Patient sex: M
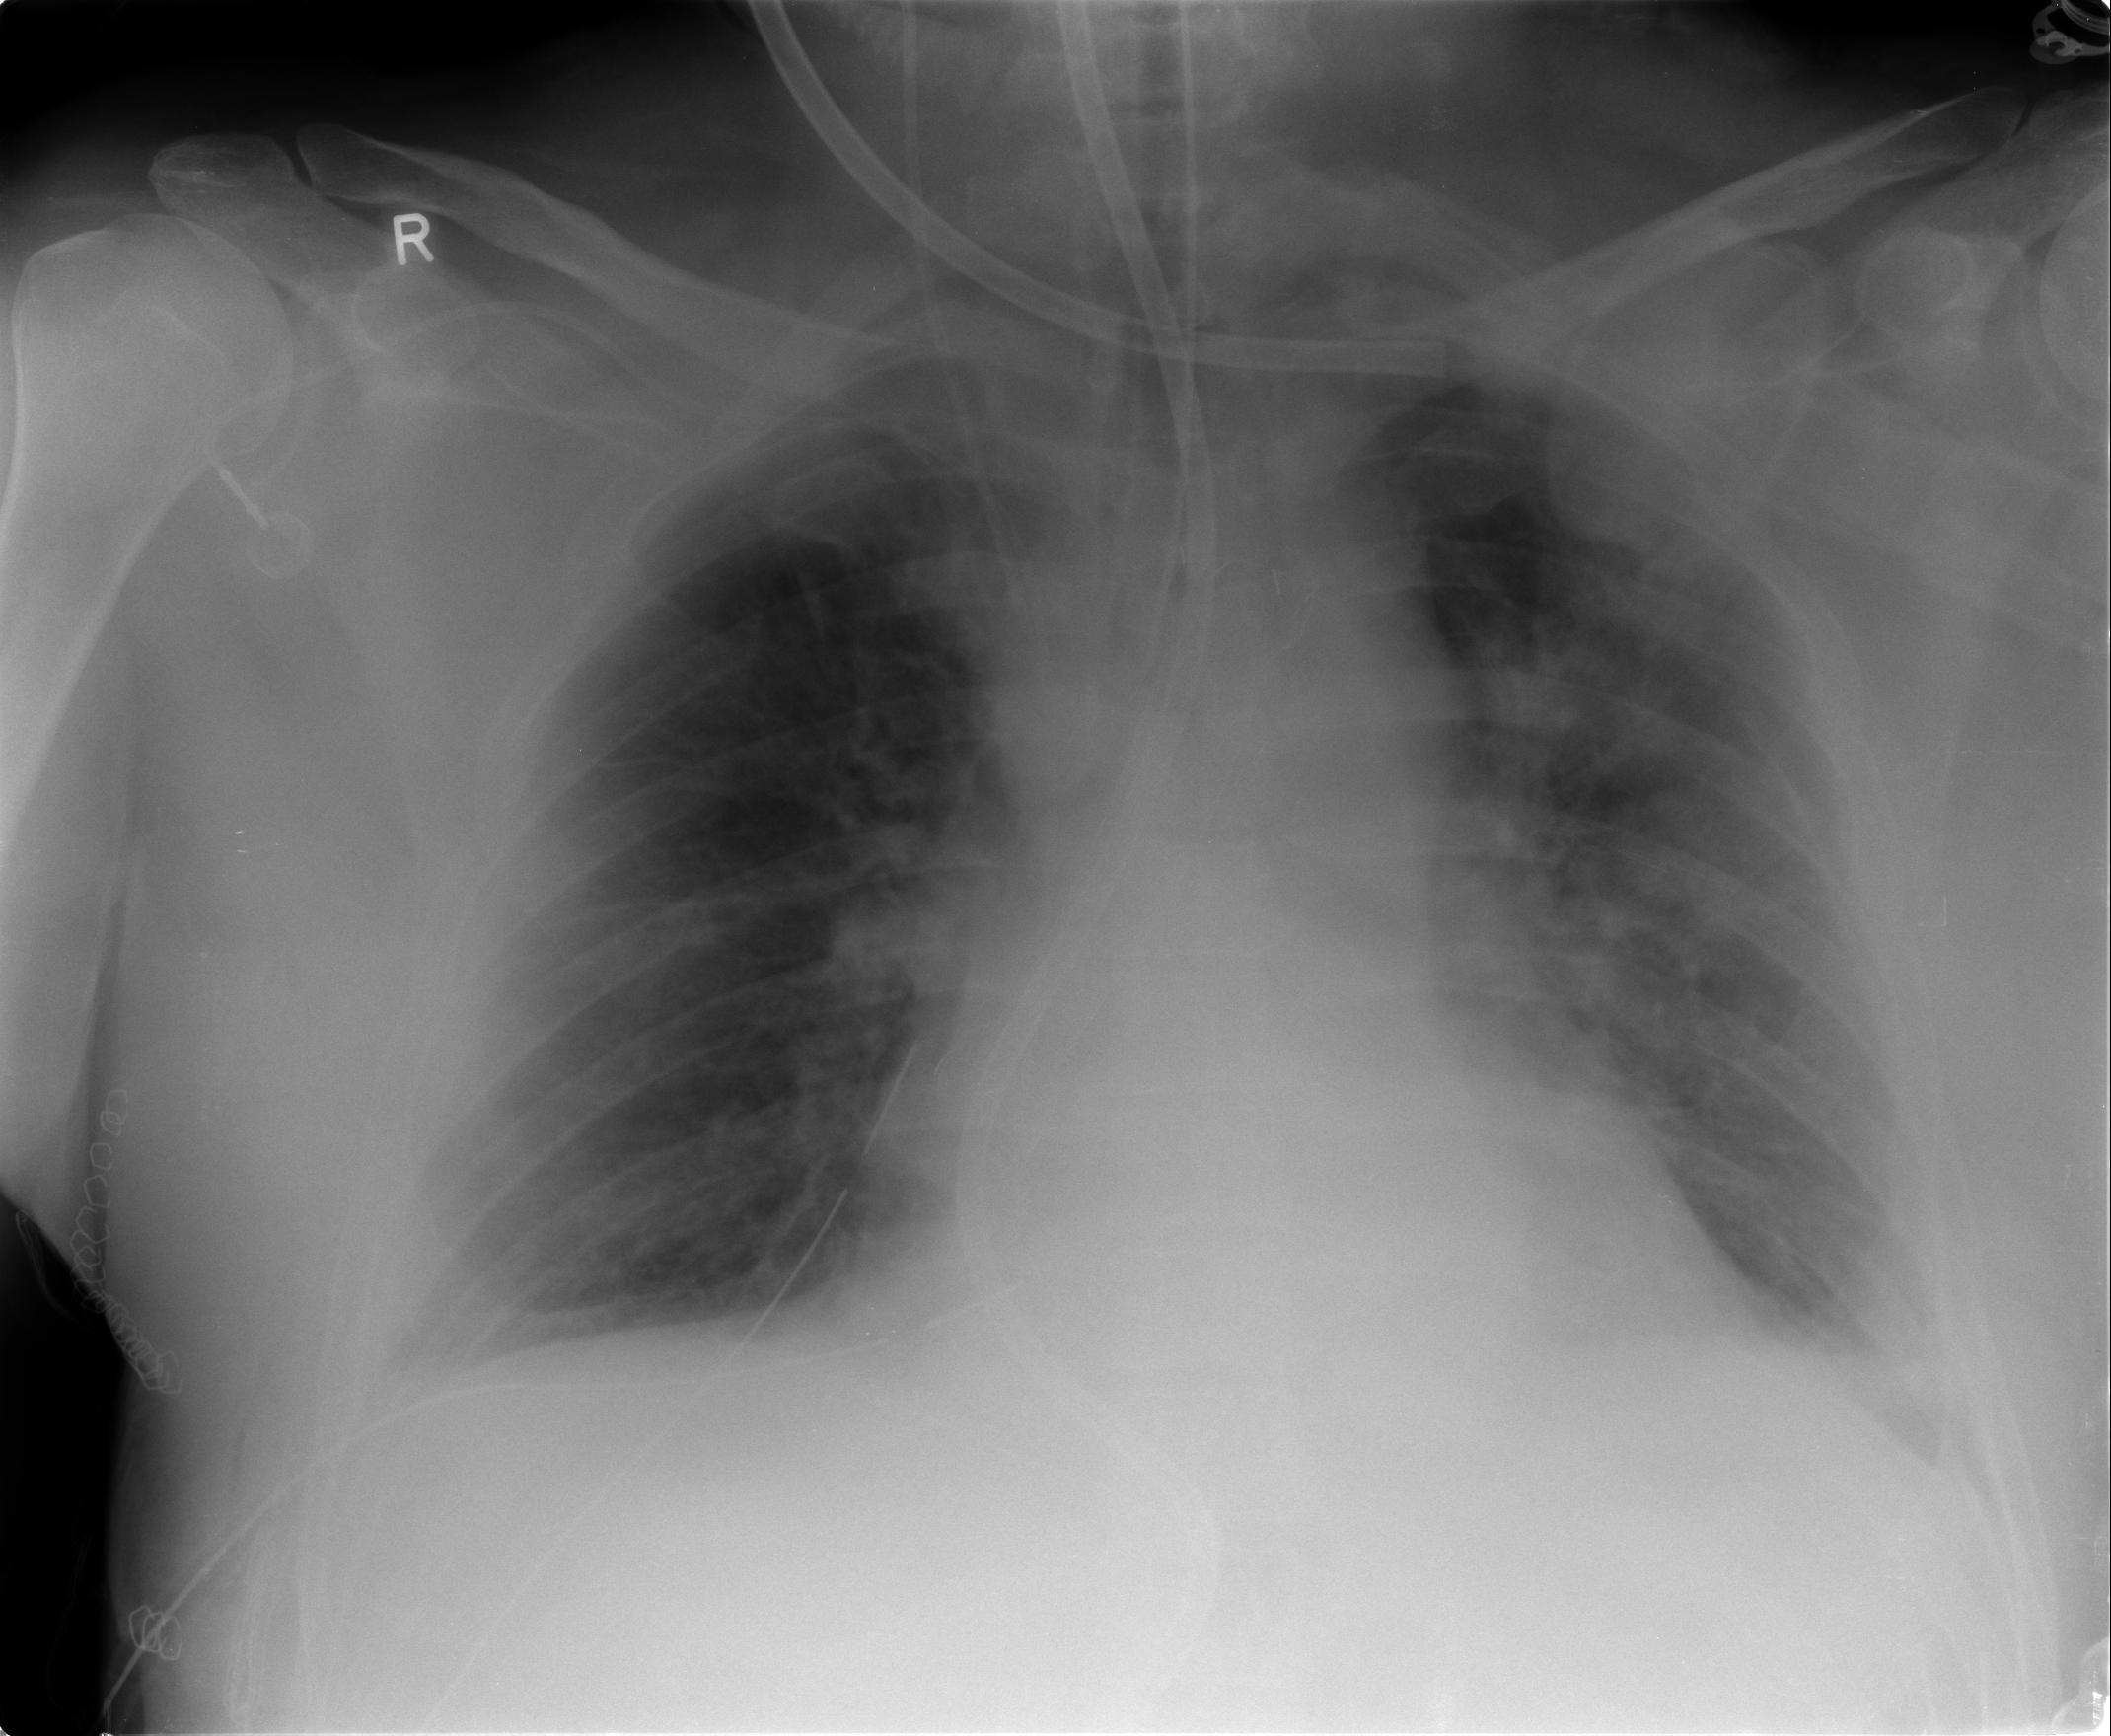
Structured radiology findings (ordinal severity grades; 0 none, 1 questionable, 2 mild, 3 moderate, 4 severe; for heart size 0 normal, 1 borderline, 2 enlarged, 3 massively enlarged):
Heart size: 1
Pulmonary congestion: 1
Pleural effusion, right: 1
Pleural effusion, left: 1
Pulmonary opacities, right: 0
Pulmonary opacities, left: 1
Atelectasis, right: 1
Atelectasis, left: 1